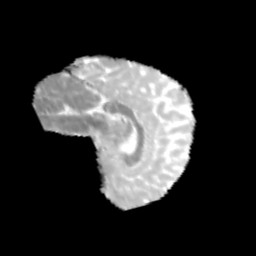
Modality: MD
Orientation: sagittal
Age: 10
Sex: female
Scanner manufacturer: siemens
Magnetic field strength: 3 T
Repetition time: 3.8 s
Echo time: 0.07 s